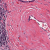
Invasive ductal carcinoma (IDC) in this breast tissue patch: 0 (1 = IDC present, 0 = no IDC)